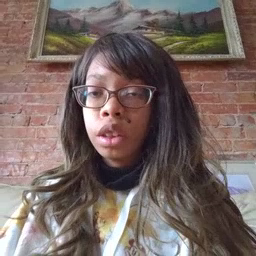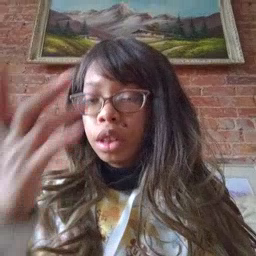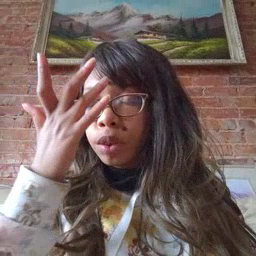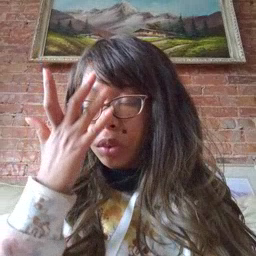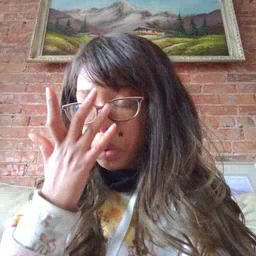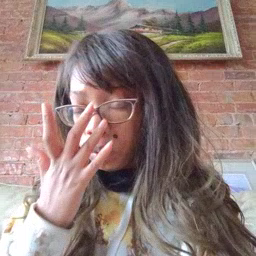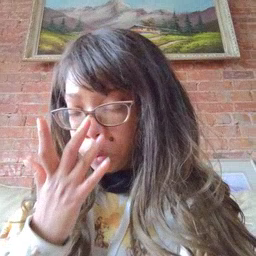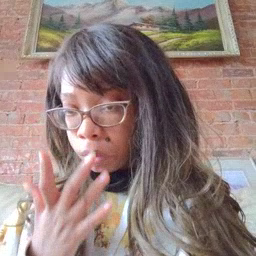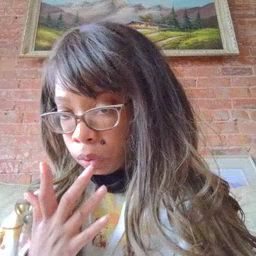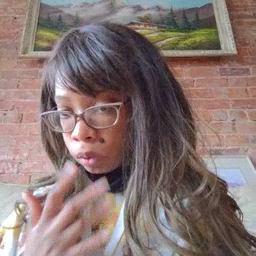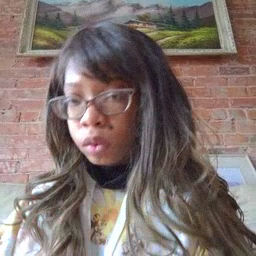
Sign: sad